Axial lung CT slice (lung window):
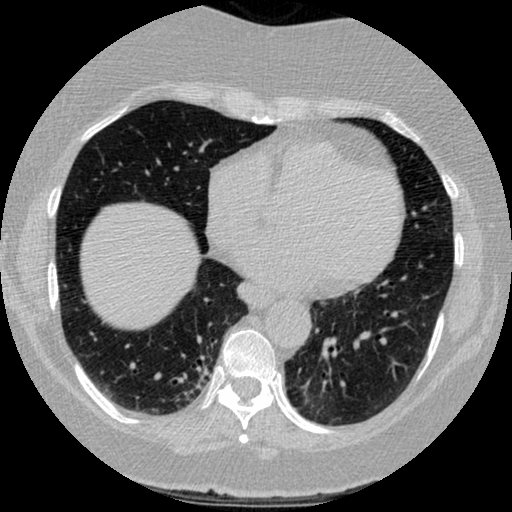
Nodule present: no